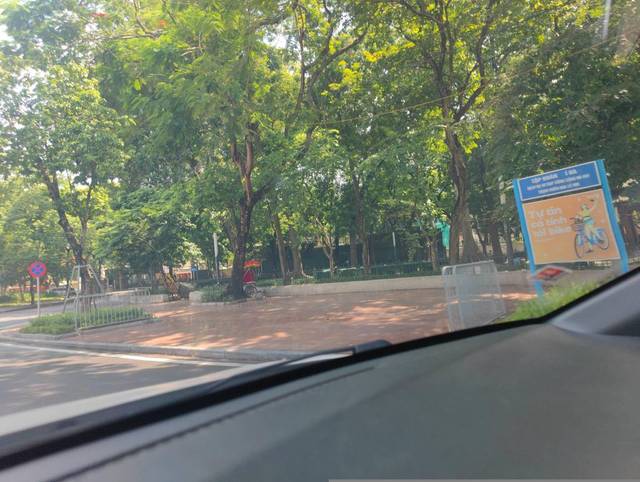
Region: Vietnam
Coordinates: 21.032, 105.84